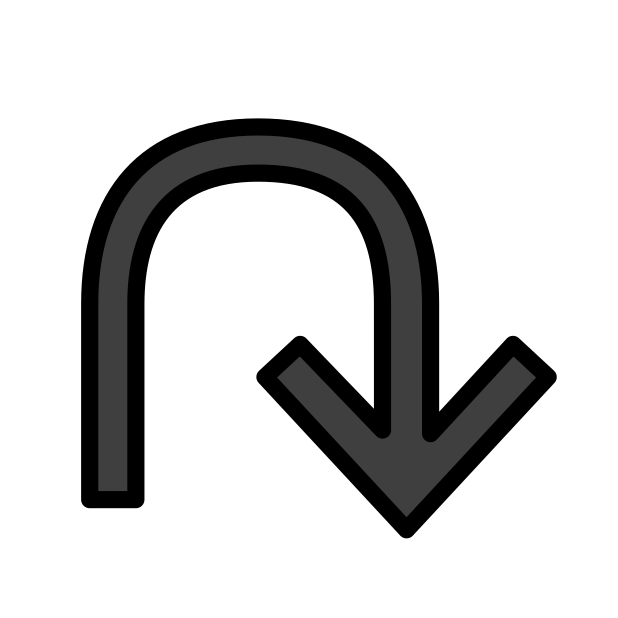
Emoji: ⮏
Name: anticlockwise triangle-headed top u-shaped arrow
Unicode: 0x2b8f